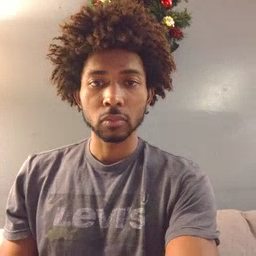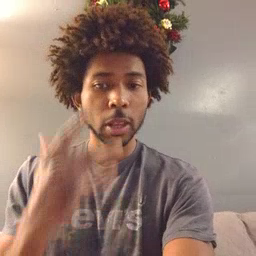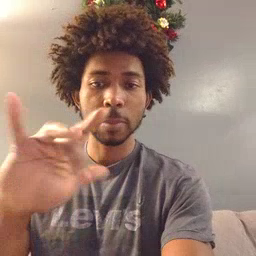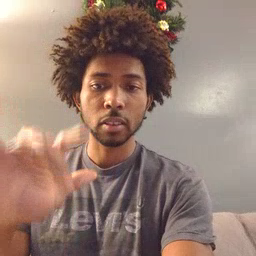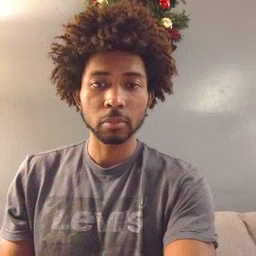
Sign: empty